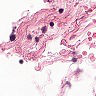
Metastatic tissue present: no